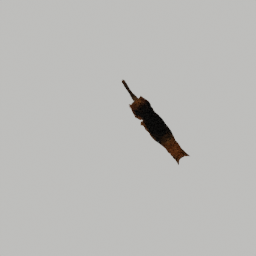
Label: animals